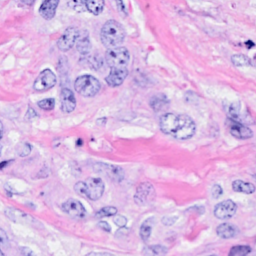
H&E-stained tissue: Breast